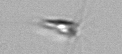
Label: Calciopappus